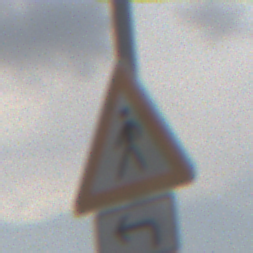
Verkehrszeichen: FussgaengerRechts
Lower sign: RichtungsangabeDurchPfeile2
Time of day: Midday
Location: Outdoor (Nature)
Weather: PartlyCloudy
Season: NotSpecified
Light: Natural